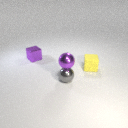
small purple metal cube to the left of small gray metal sphere